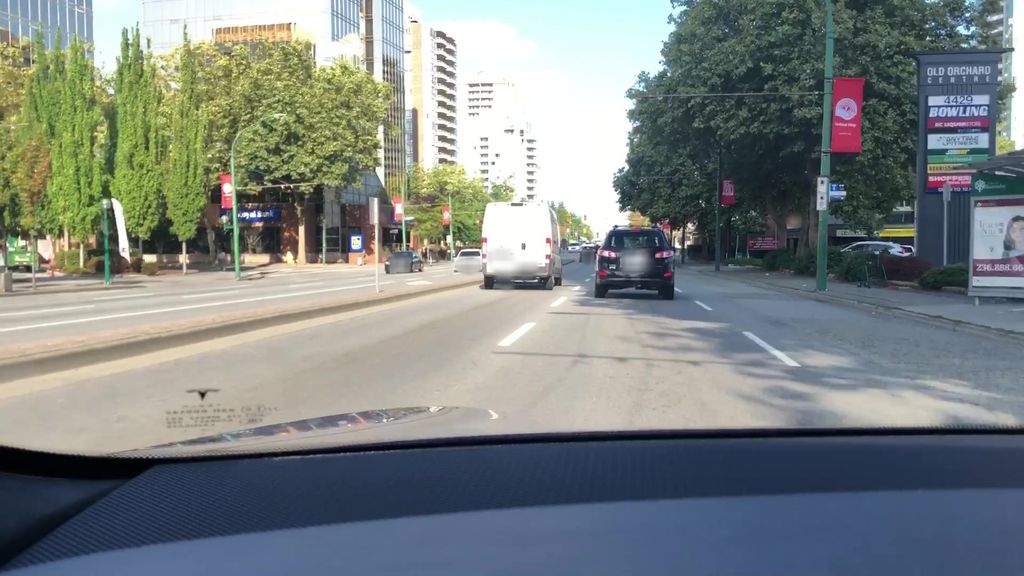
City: vancouver